Field crop: maize
Growth stage: 2
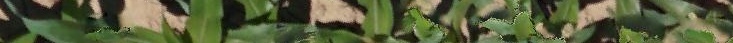
Species: maize